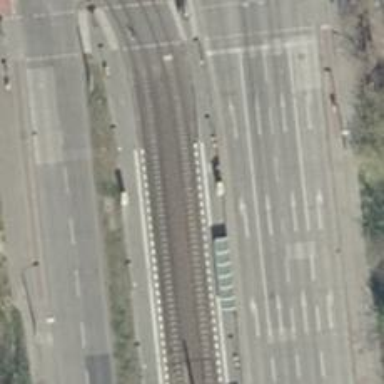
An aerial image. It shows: Tram stop position for public transport.